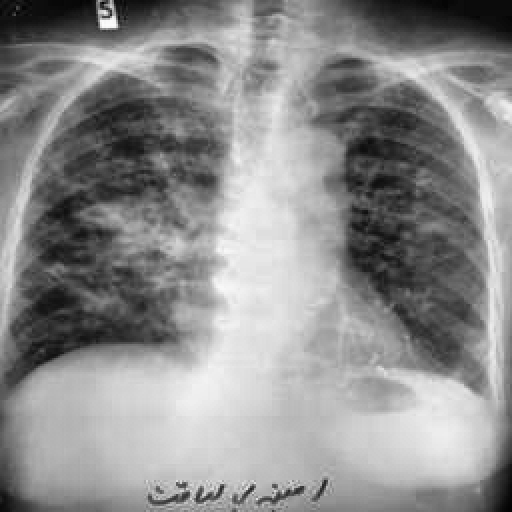
Finding: TUBERCULOSIS